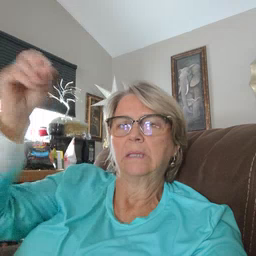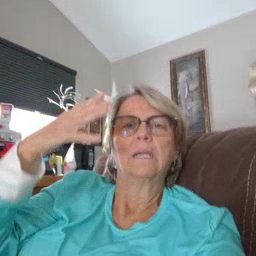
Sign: sun